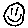
Label: smiley face